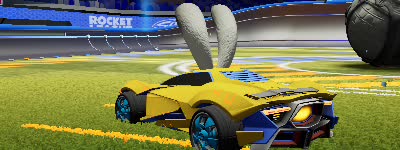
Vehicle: werewolf